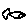
Label: fish